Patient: sex M, age 58
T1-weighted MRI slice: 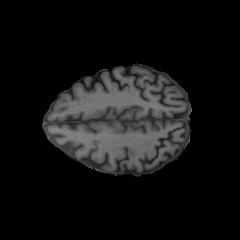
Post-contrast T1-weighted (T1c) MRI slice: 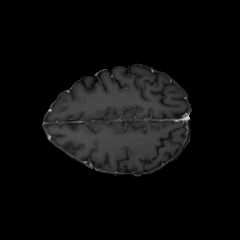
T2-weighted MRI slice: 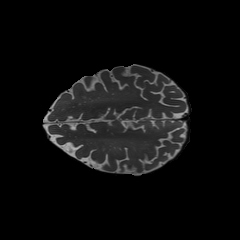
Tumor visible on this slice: no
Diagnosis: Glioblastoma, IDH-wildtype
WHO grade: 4